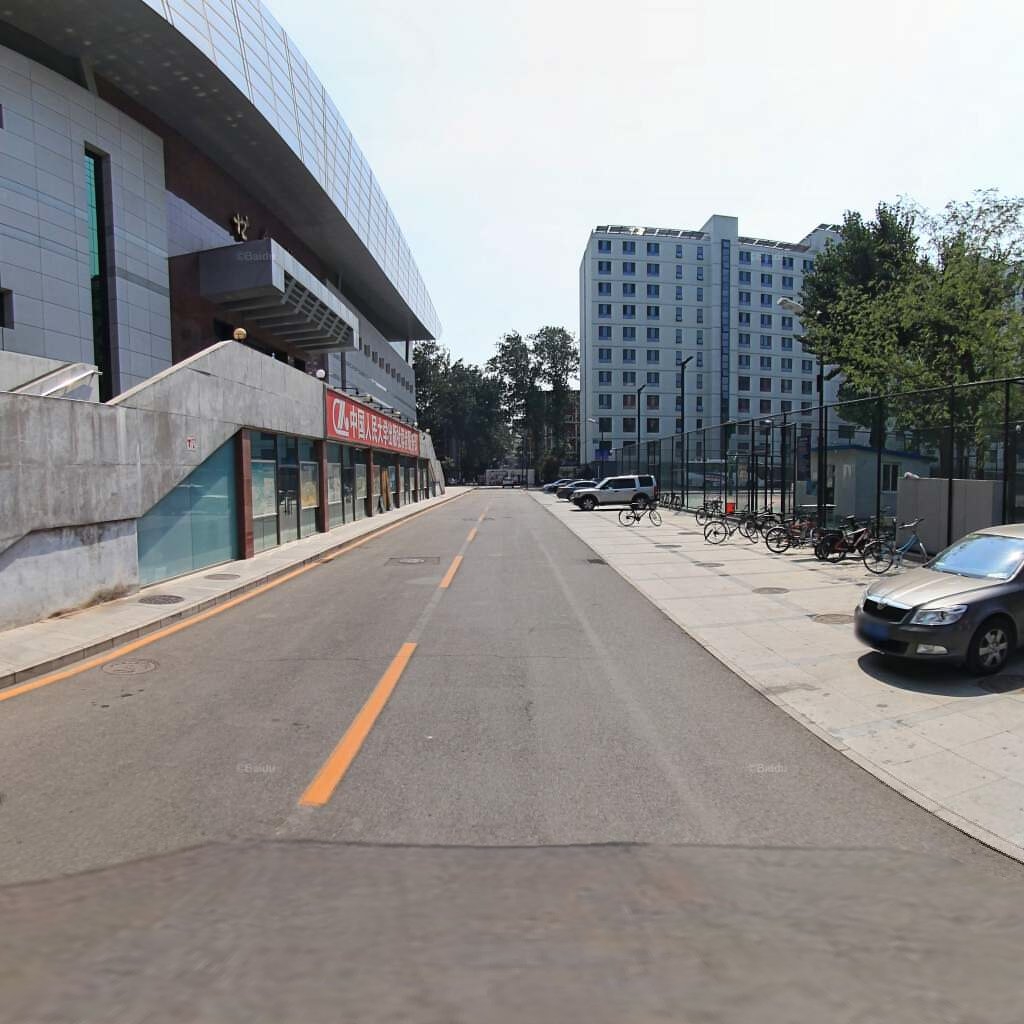
Region: Haidian
Road damage annotations: transverse crack, manhole cover, manhole cover, manhole cover, manhole cover, manhole cover, manhole cover, manhole cover, longitudinal crack